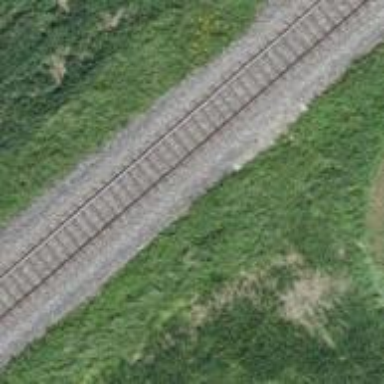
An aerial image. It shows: Single-track electrified railway with contact line.